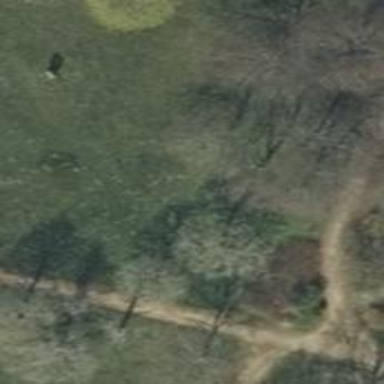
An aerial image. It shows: Path covered in grass.